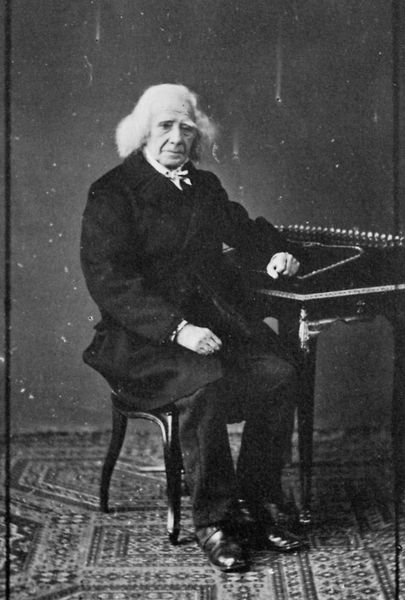
Titel: Alter Mann an der Schreibmaschine
Künstler: Gebrüder Alinari
Schlagwörter: dunkel, hand, mann, weiß, sitzen, finger, frisur, grau, haar, mund, nase, schwarz, stuhl, tisch, zimmer, blick, muster, rock, schleife, teppich, alt, anzug, hemd, hose, jacke, wand, arm, augen, falten, gesicht, kragen, bildnis, hände, instrument, möbel, portrait, porträt, haare, interieur, lange haare, mantel, sessel, sitzend, musiker, locken, traurig, beine, schreibtisch, schuhe, hocker, frack, ernst, brauen, halstuch, klavier, sitzt, tepich, glänzen, augenbraue, fleige, fliege, foto, fotografie, photographie, kante, stütze, alter, tischbeine, schwarzweiss, faust, pult, wissenschaftler, daumier, photo, halbprofil, stuhlbeine, gelehrter, sekretär, teppicht, schwar, großvater, zither, bodem, sacko, cembalo, weiße haare, suhl, apparat, zimmel, scuhe, haarschopf, schwar-weiß, photograohie, spinett, liszt, schreibmaschiene, 19. jahrhundert, 19. jh, dagero, muiker